Interaction volume radius: 5 \u00c5
Interaction volume height: 30 \u00c5
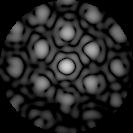
Disorder parameter: 0.282